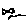
Label: fish